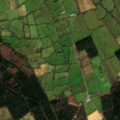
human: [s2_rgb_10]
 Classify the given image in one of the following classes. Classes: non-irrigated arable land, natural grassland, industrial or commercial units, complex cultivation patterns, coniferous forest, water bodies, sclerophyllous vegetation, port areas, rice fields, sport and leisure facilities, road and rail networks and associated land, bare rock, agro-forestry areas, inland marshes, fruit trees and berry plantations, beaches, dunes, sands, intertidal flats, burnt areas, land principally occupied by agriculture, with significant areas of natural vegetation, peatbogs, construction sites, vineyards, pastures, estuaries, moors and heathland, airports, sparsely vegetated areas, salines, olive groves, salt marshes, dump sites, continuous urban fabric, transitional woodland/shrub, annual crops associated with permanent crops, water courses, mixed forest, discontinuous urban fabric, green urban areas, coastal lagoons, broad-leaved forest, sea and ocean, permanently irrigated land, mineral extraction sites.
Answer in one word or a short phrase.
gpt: pastures, mixed forest, transitional woodland/shrub